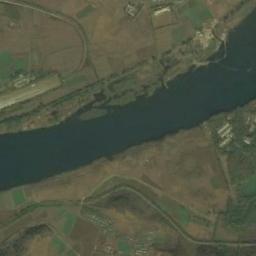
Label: river